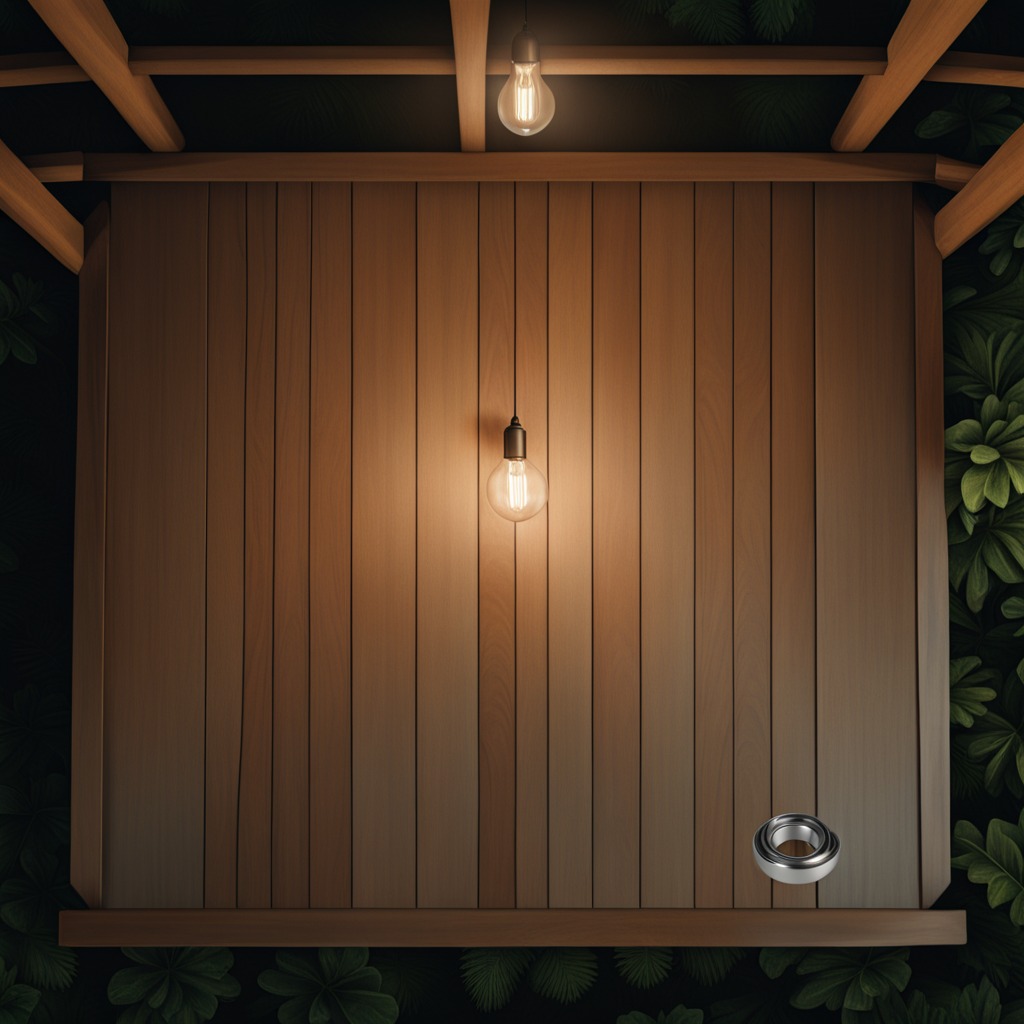
A metal ball bearing is lying on a wooden table.